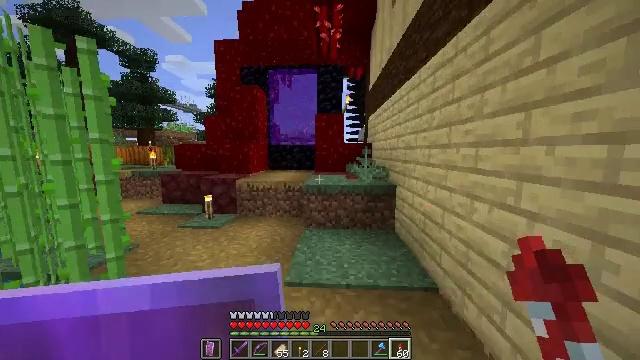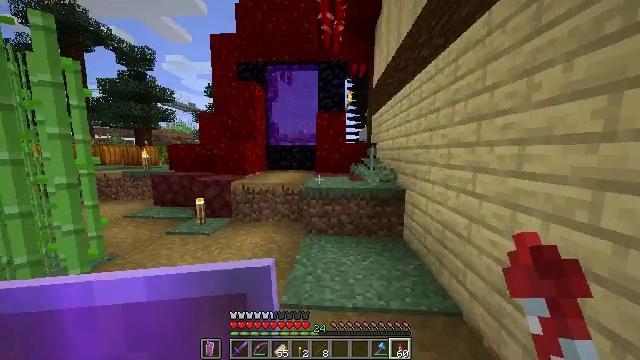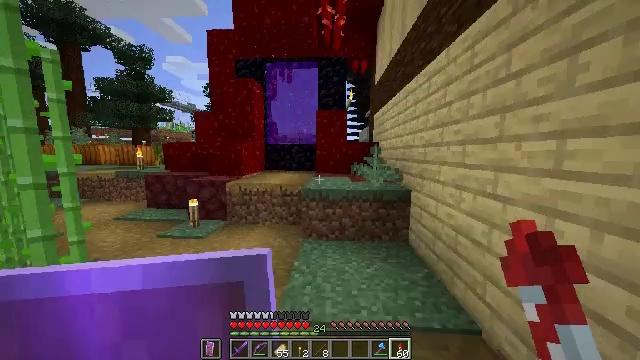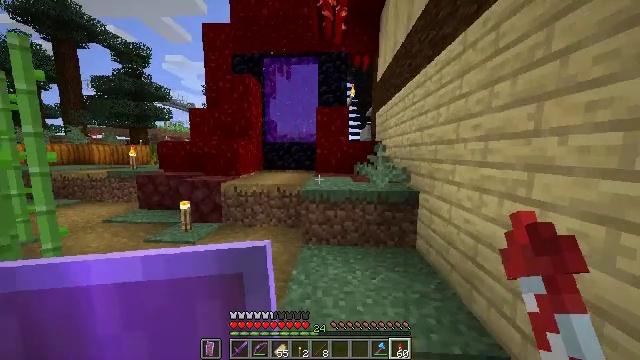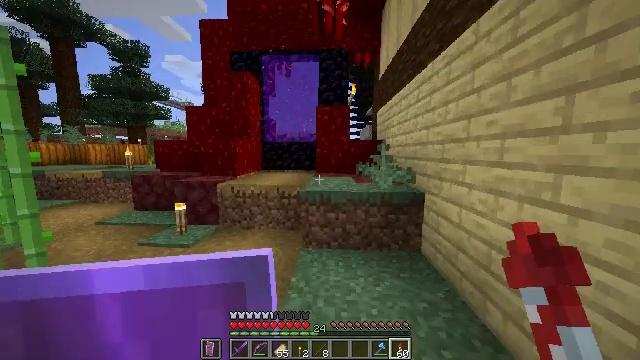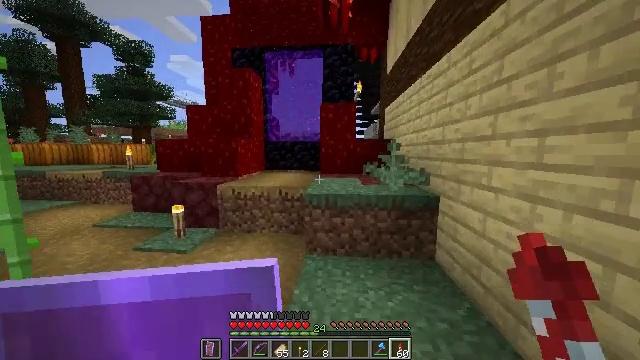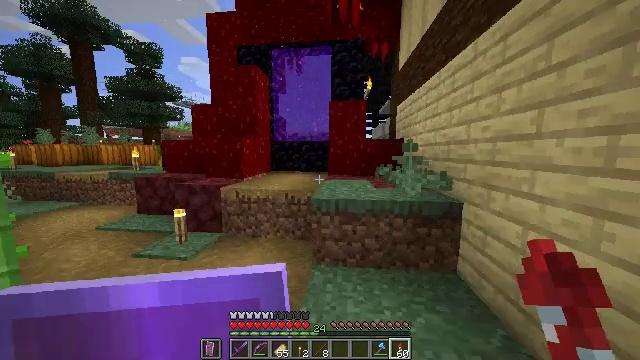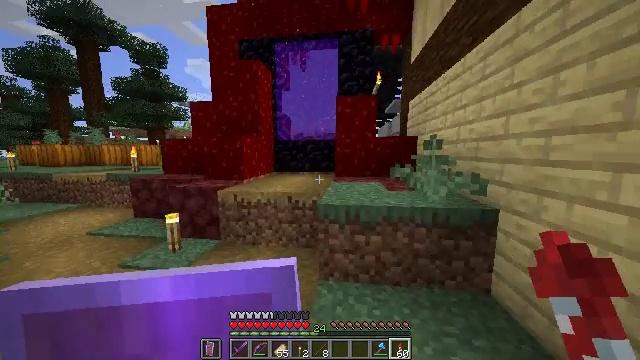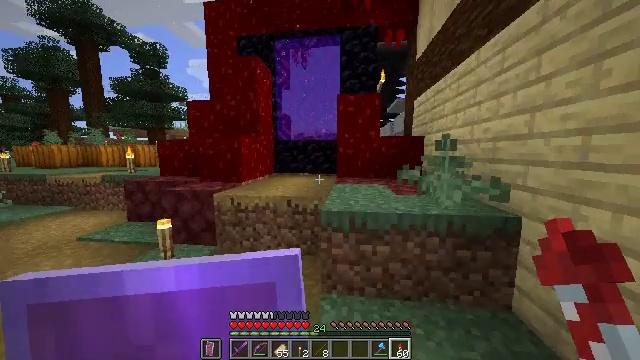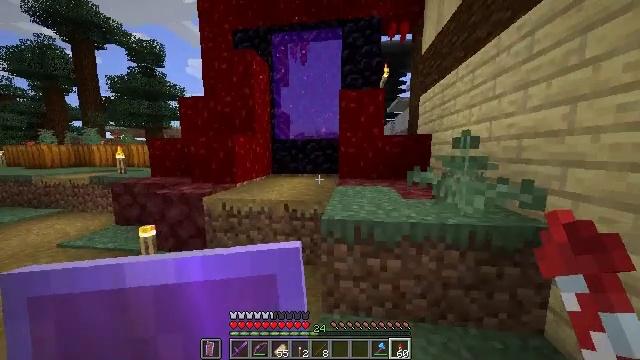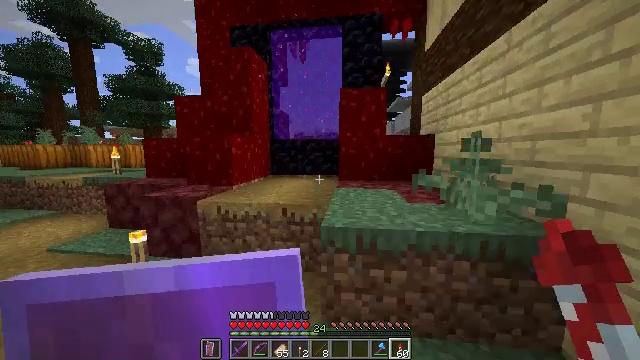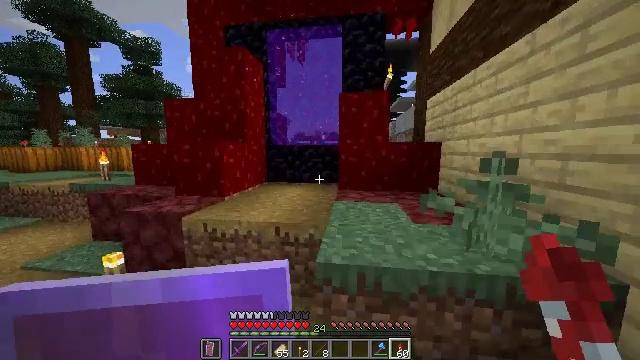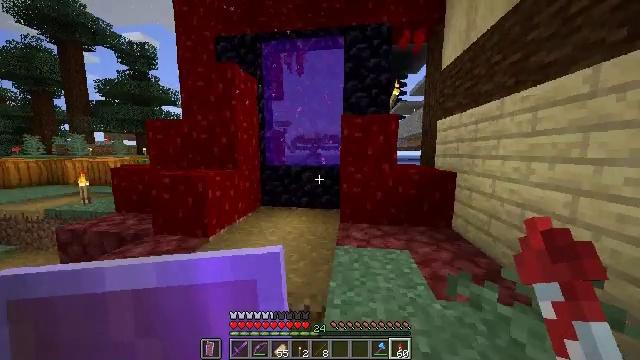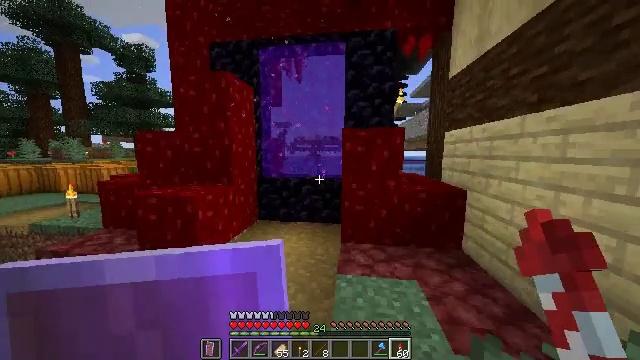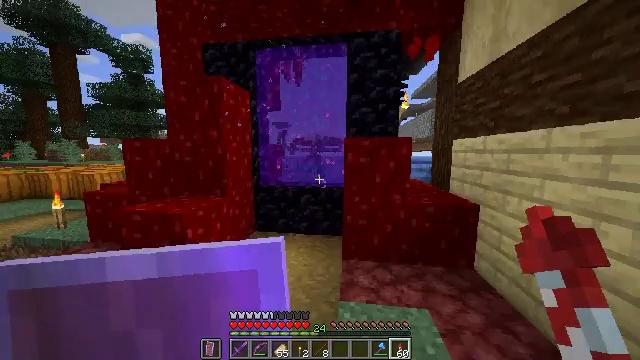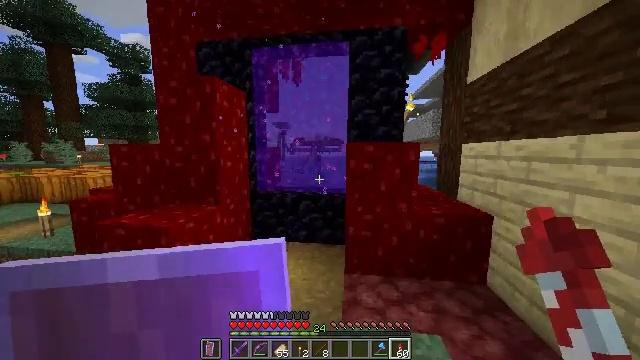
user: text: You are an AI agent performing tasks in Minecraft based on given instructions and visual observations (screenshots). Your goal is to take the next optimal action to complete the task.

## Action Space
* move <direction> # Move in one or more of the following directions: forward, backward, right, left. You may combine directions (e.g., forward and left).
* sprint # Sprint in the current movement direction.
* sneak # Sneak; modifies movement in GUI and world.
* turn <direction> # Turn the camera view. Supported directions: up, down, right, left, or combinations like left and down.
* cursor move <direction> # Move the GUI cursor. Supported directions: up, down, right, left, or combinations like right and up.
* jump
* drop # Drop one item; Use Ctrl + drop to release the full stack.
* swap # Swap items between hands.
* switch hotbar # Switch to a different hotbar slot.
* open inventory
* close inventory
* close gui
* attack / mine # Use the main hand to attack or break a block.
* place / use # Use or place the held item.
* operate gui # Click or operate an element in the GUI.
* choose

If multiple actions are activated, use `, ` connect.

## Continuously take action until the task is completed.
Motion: motion action
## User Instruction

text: Get some blackstone from the ground.
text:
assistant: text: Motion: move forward, sprint
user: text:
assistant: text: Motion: move forward, sprint
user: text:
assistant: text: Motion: move forward, sprint
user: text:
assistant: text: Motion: move forward, sprint
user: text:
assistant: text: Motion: move forward, sprint, turn left
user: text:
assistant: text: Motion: move forward, sprint, turn left
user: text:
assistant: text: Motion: move forward, sprint, turn left
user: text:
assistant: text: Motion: move forward, sprint
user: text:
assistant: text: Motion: move forward, sprint
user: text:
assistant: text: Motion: move forward, sprint
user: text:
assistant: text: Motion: move forward, sprint, jump
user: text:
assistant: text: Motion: move forward, sprint, jump
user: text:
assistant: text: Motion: move forward, sprint, jump
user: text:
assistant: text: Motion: move forward, sprint, jump
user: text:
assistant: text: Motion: move forward, sprint
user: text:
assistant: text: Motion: move forward, sprint
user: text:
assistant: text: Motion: move forward, sprint, close inventory
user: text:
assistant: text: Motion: move forward, close inventory
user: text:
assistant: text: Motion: close inventory
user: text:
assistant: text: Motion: no_op
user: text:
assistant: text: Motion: no_op
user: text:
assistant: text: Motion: turn right
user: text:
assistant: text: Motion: turn right
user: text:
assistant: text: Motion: no_op
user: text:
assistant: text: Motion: no_op
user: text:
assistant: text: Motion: turn down
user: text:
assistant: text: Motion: no_op
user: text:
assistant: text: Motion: no_op
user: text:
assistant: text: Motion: no_op
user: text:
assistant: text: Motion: no_op